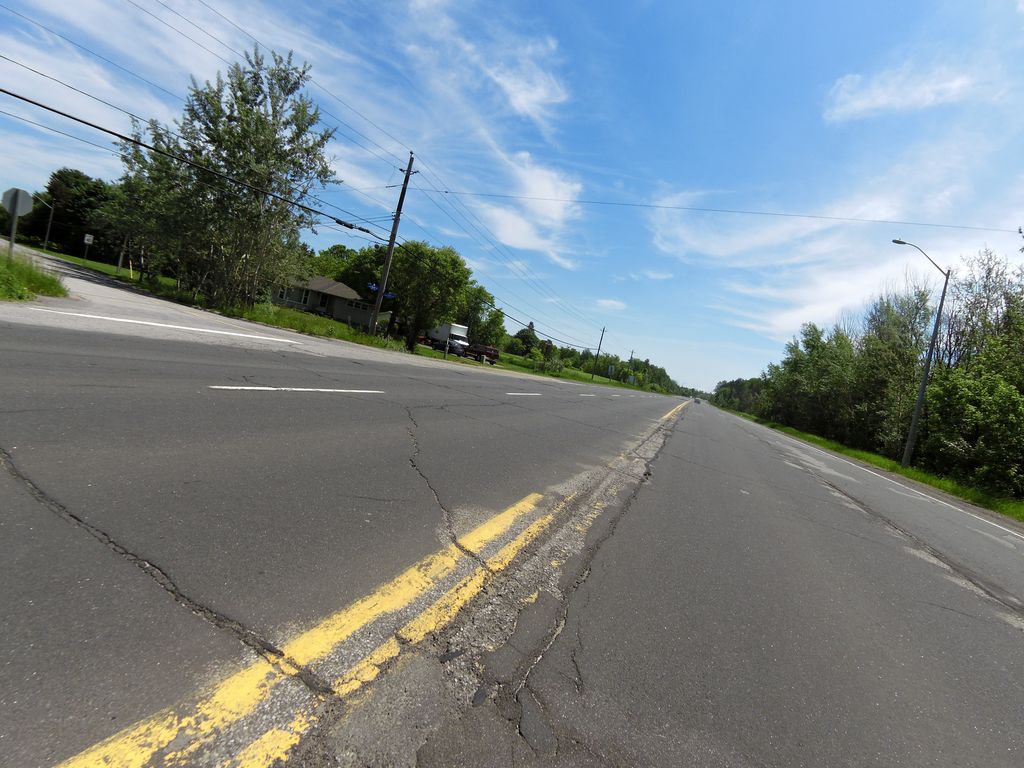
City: ottawa-gatineau